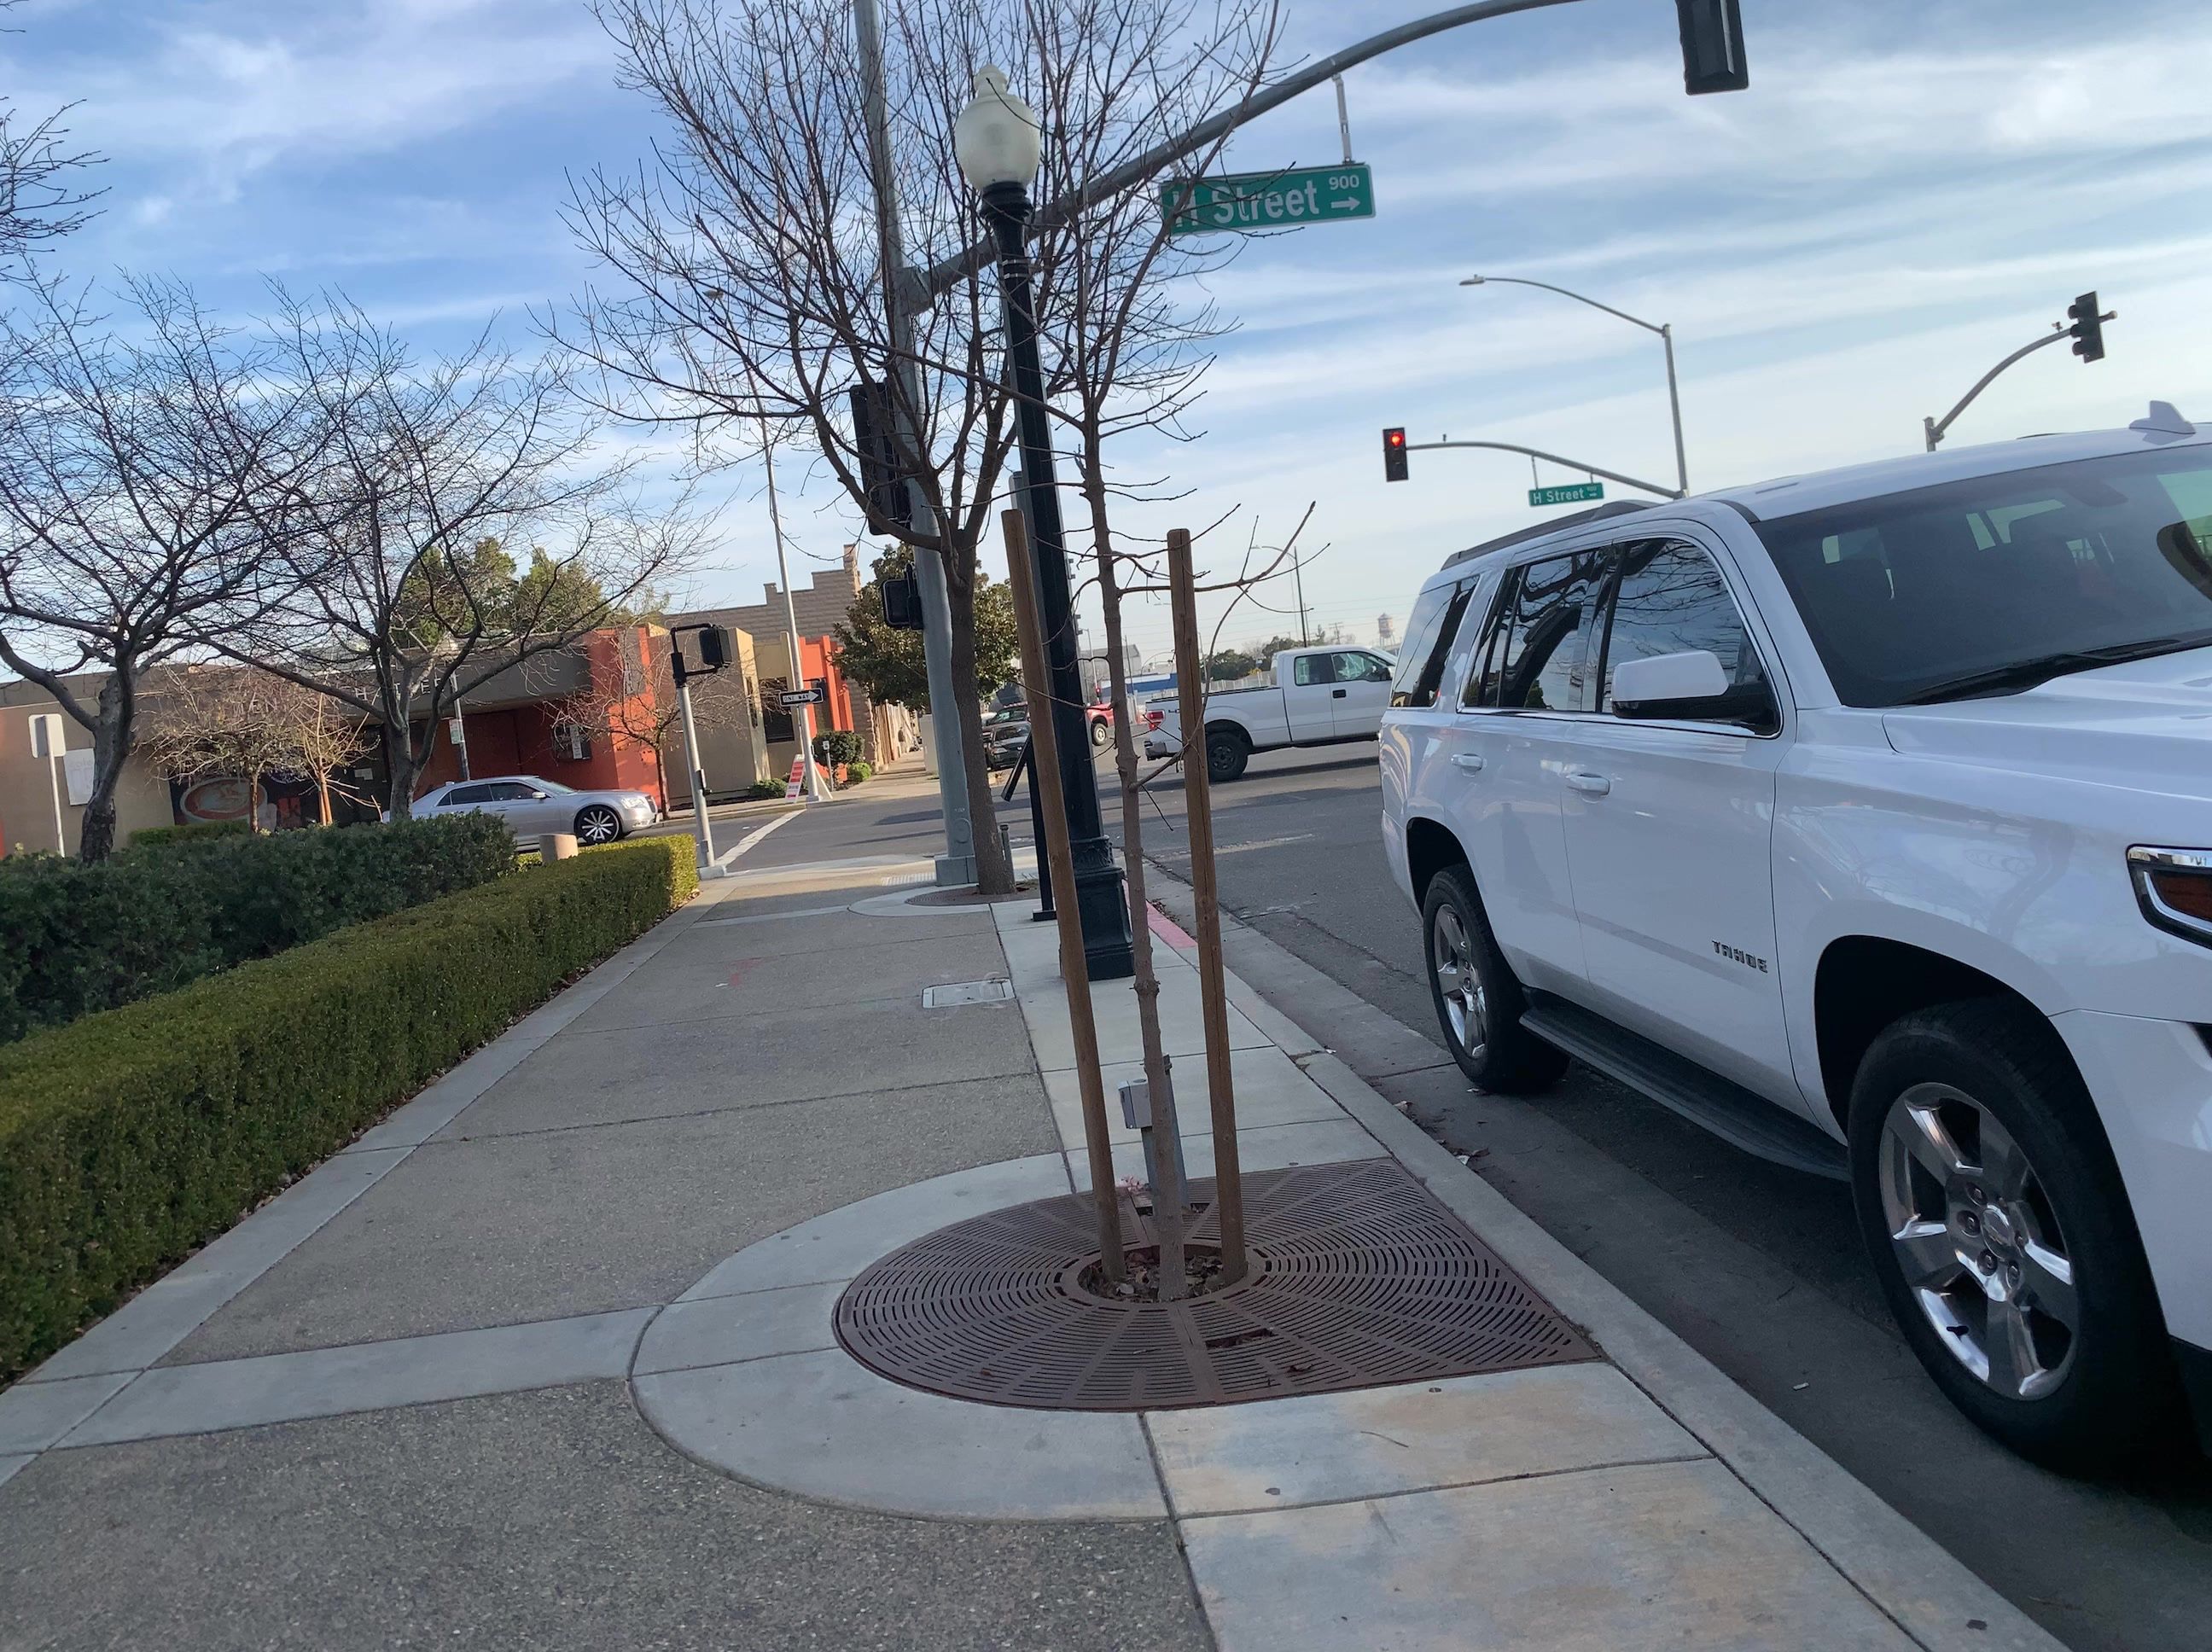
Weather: snowy
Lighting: day
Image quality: good
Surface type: walking surface
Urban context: urban centre
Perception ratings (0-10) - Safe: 8.08, Lively: 8.45, Beautiful: 1.1, Boring: 6.03, Depressing: 2.12, Wealthy: 2.71